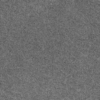
Label: dusty